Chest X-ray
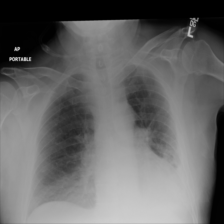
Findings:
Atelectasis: negative
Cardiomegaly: negative
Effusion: positive
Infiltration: negative
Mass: negative
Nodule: negative
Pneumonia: negative
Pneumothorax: negative
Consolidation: negative
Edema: negative
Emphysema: negative
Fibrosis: negative
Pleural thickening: negative
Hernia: negative